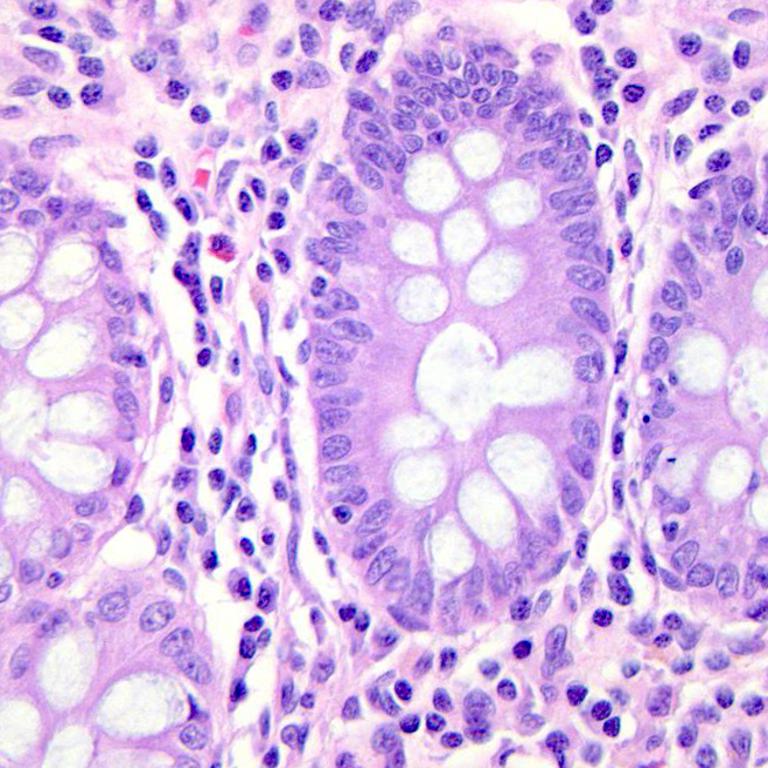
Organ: colon
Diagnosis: benign